Aerial crown-view tile of a tropical tree (Barro Colorado Island, Panama), acquired 20250512:
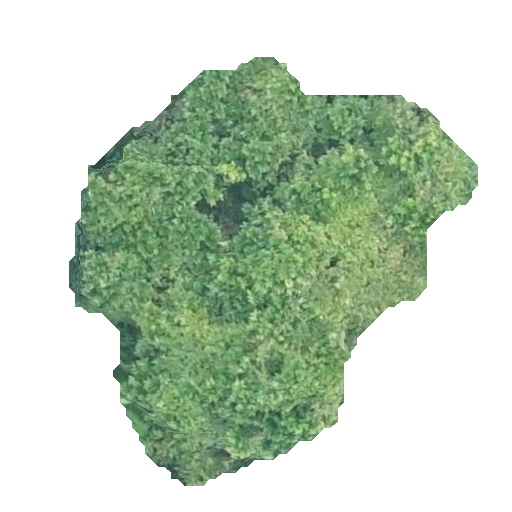
Species: Anacardium excelsum
GBIF accepted scientific name: Anacardium excelsum
Crown area: 160.34 m²